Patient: sex F, age 32
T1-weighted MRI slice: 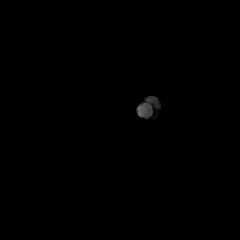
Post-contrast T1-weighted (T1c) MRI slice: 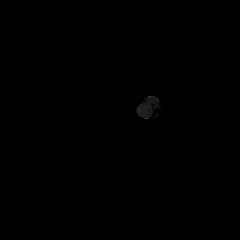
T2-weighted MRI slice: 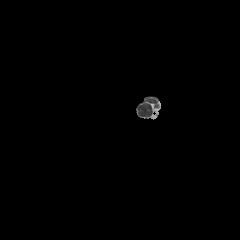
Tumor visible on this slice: no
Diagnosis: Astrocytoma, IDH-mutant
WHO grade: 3